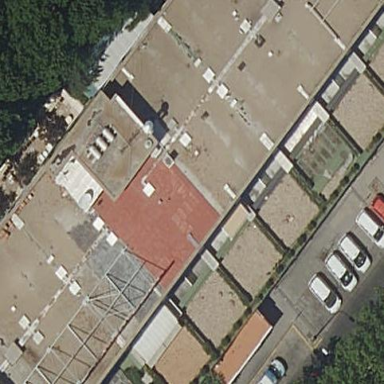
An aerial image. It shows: Hotel building.